Field crop: maize
Growth stage: 2
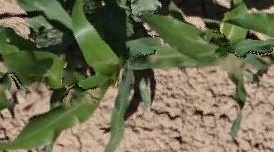
Species: maize